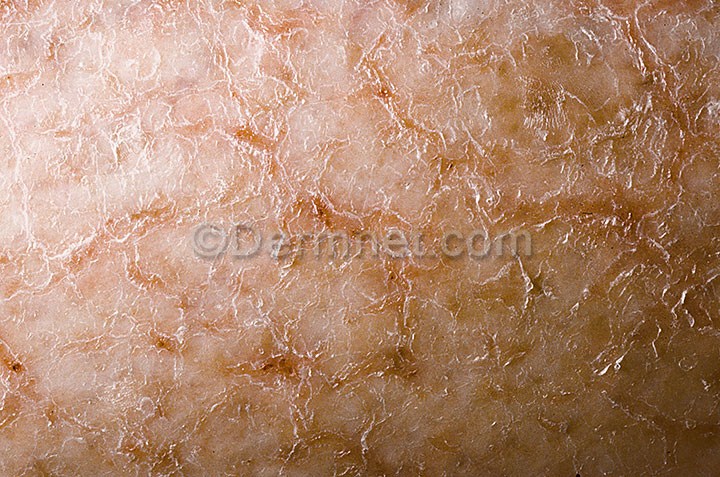
Disease: Eczema Photos